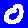
Digit: 0